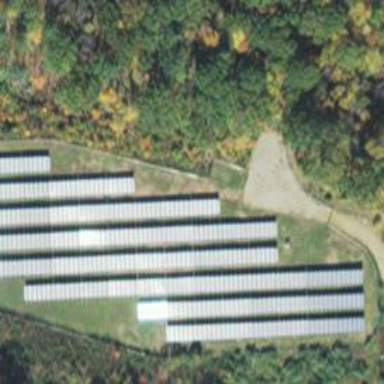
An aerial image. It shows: Solar power plant with photovoltaic technology. The plant generates electricity and is surrounded by fence.